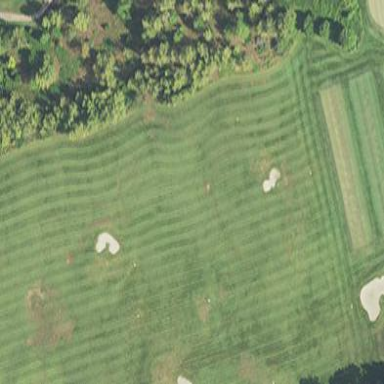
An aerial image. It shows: Grassy area designated for driving range golf.